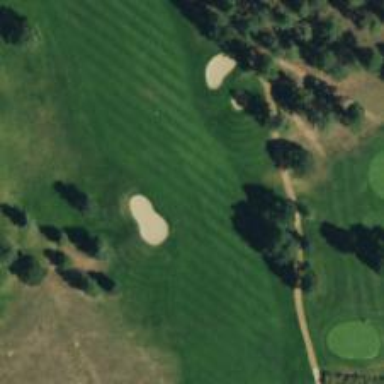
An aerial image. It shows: Golf hole.